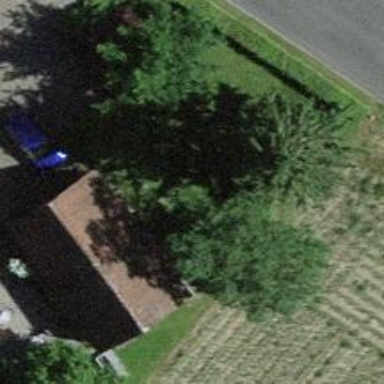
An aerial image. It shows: Barn.